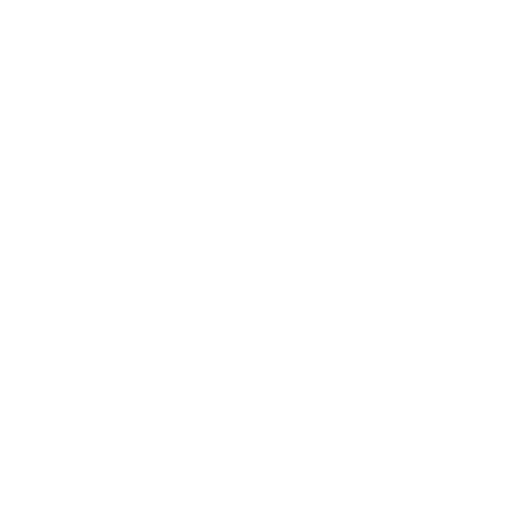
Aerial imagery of cape in Alaska named Thorne Head containing only unknown